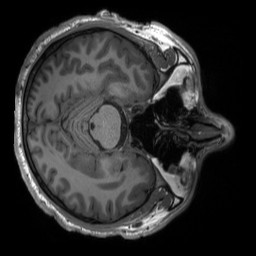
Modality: T1w
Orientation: axial
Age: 25
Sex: male
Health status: healthy
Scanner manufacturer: siemens
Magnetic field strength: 3 T
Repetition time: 2.3 s
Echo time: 0.00232 s